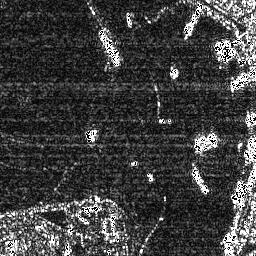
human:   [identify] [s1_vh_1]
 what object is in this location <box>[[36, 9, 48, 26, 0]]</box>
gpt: <ref>1 medium ship at the top</ref>